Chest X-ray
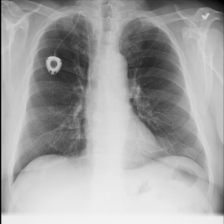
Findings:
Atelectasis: negative
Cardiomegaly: negative
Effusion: negative
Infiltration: negative
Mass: negative
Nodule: negative
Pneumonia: negative
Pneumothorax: negative
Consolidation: negative
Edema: negative
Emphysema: negative
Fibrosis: negative
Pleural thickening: negative
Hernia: negative